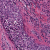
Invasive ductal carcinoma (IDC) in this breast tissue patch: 1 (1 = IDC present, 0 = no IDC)